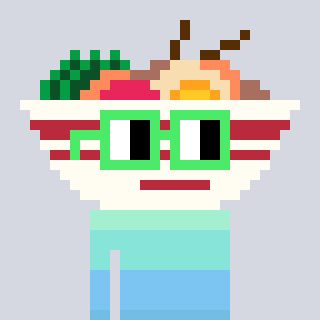
a pixel art character with square light green glasses, a noodles-shaped head and a orange-colored body on a cool background